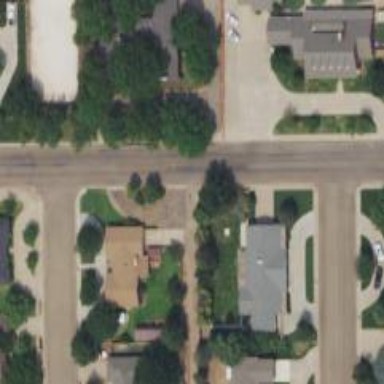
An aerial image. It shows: Alleyway designated as service road.